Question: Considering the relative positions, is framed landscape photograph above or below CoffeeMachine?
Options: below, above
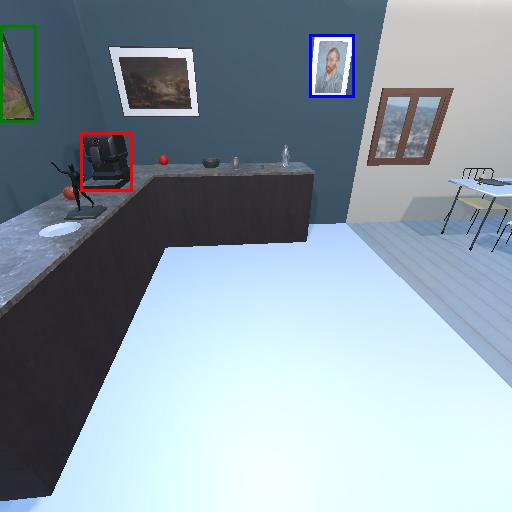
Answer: below